Brain MRI, t1w sequence, axial 2D slice.
Patient: age 37, sex M, weight 90 kg, height 1.9 m
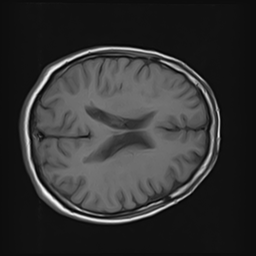